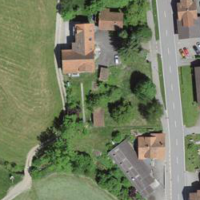
EUNIS habitat code: 54
Species observed at this site:
Circaea lutetiana